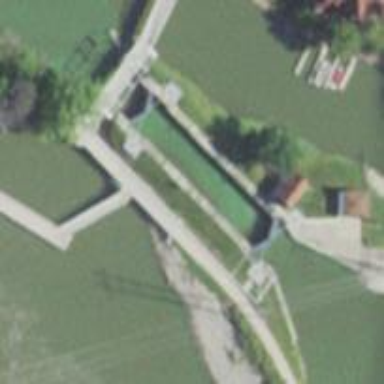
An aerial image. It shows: Dam along waterway.